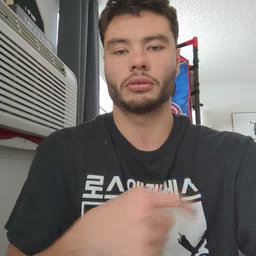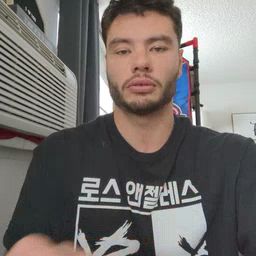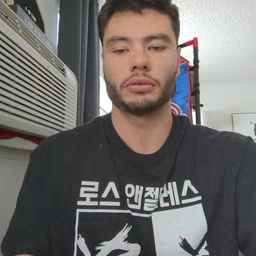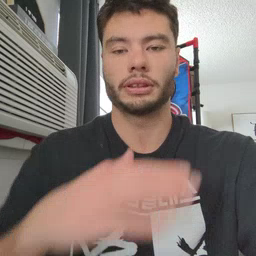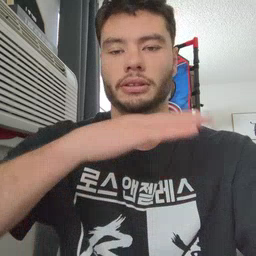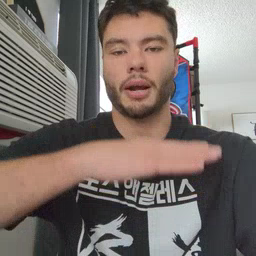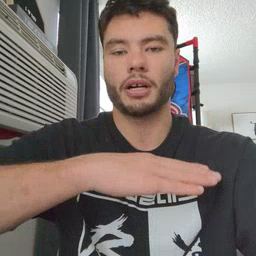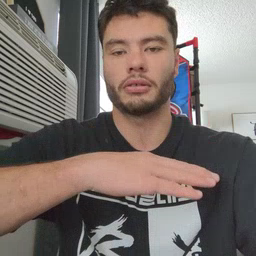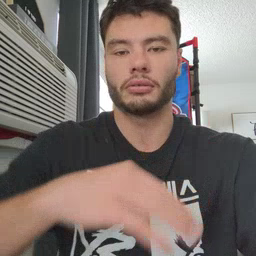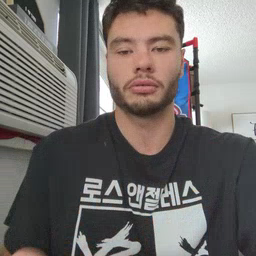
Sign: table